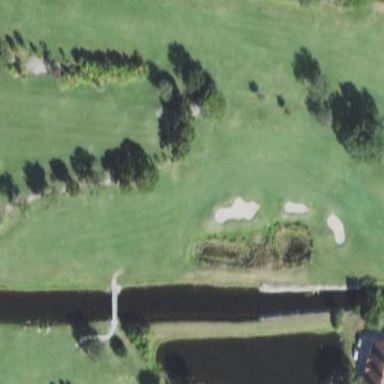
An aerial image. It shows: Grassy area designated as golf fairway.